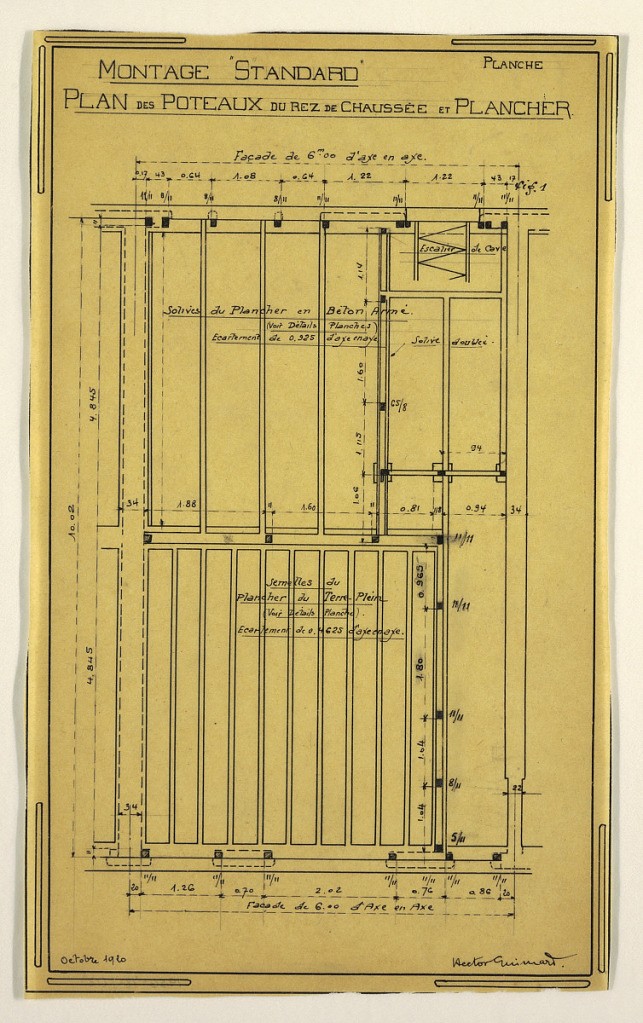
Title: Design for a Mass-Operational House Designed by Hector Guimard, Construction Directions
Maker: Hector Guimard, French, 1867–1942
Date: October 1920
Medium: Pen and black ink, graphite on tracing paper
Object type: Drawing
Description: Design for a mass-operational house by Guimard, detailing construction directions.